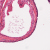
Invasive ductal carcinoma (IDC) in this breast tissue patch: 0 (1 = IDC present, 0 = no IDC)